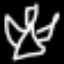
Label: angel